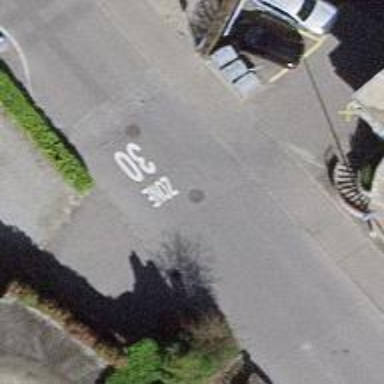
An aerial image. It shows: Unmarked crossing on the road.